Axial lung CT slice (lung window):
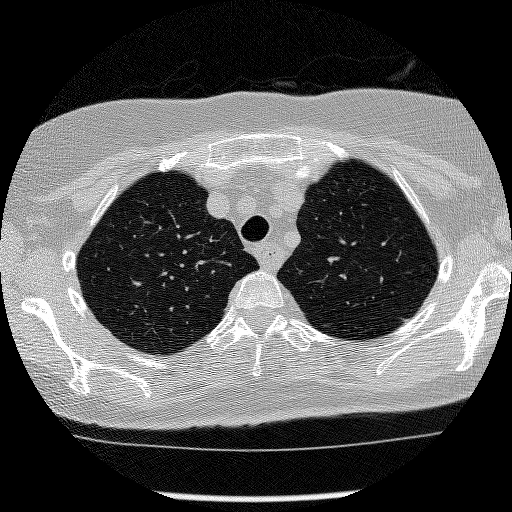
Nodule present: no